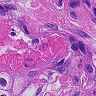
Metastatic tissue present: yes